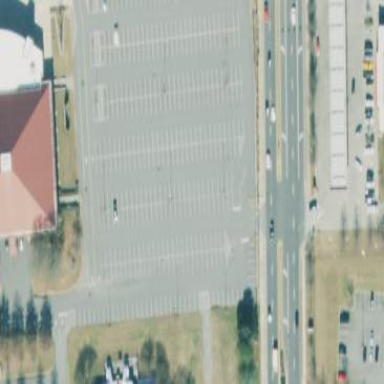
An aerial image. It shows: Parking area with surface.